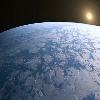
Label: cloud